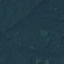
Land use / land cover class: Forest